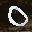
Label: 0